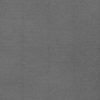
Label: dusty